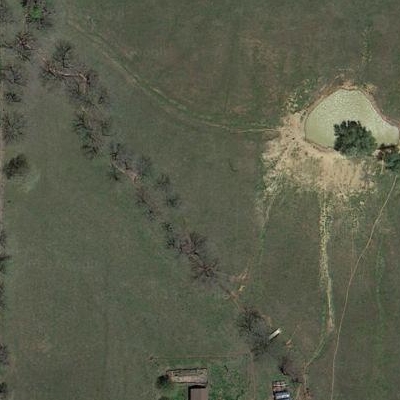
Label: aGrass